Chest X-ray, PA view. Patient: 57 years old, sex F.
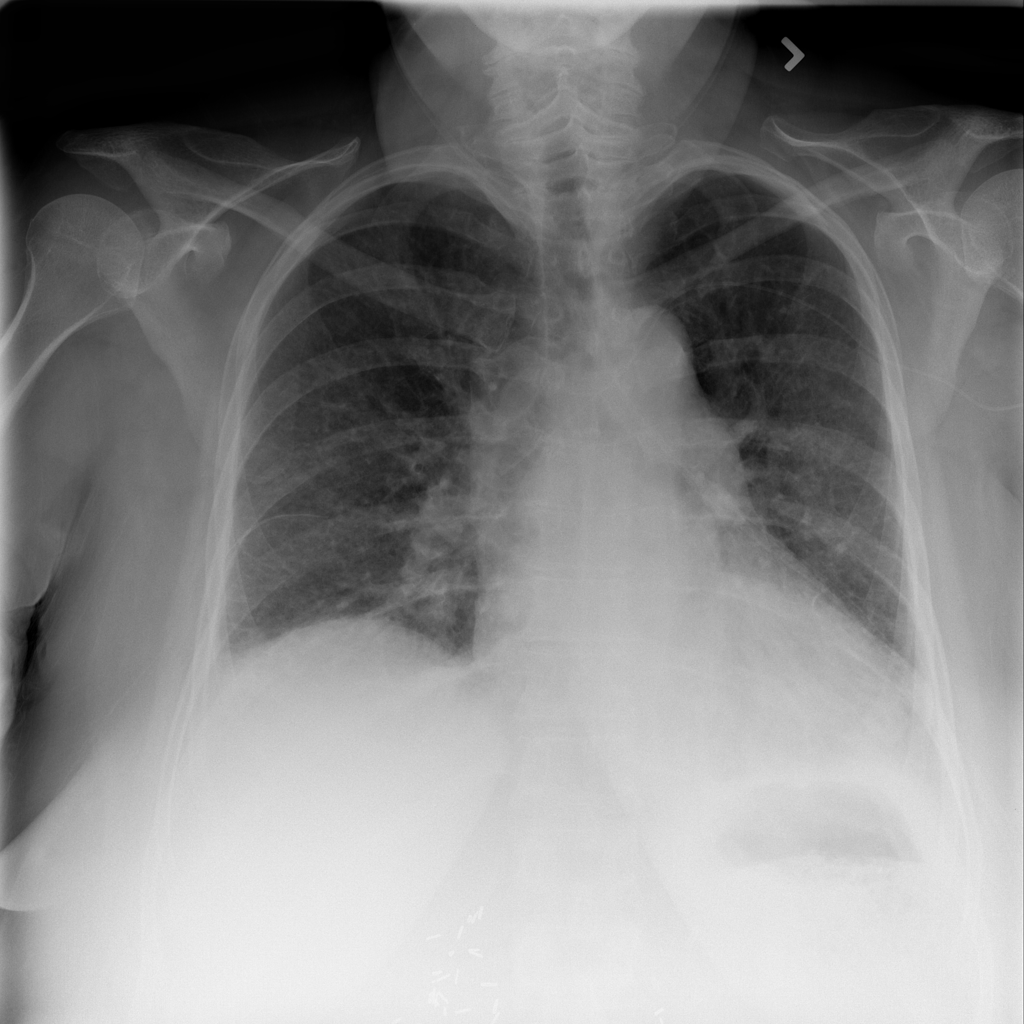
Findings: Consolidation, Edema, Infiltration